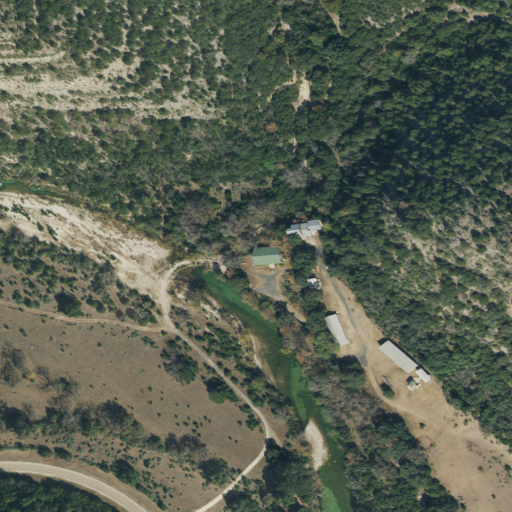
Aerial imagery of valley in Texas named Hells Hollow containing shrub, evergreen forest, deciduous forest, woody wetlands, open water, medium intensity development, low intensity development, and open development